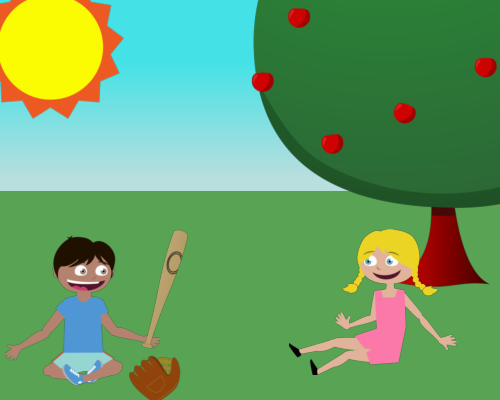
large sun in left corner and a large apple tree in right side only 5 apples visible and in bottom left almost at bottom there is a boy sitting cross legged facing right smiling under his out arm there is a baseball mitt and in his left hand a baseball bat on the bottom and in right side girl sitting happy legs out facing boy